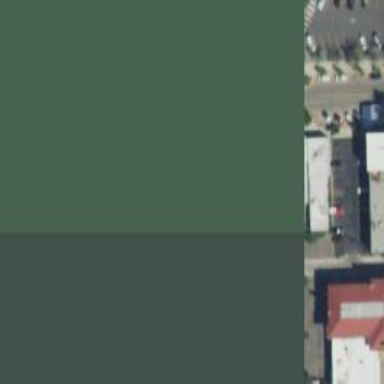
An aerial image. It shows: Parking space.